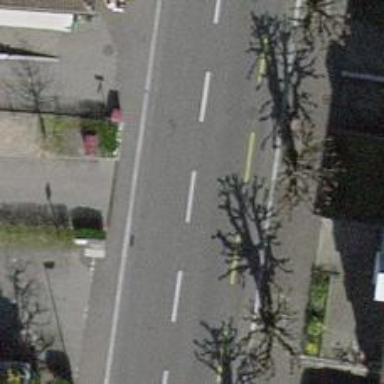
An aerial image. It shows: Tertiary road with dedicated cycle lane on the left side.